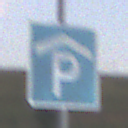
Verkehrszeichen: Parkhaus
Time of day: SunriseSunset
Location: Outdoor (RoadRail)
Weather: PartlyCloudy
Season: NotSpecified
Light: Natural